Aerial crown-view tile of a tropical tree (Barro Colorado Island, Panama), acquired 20250317:
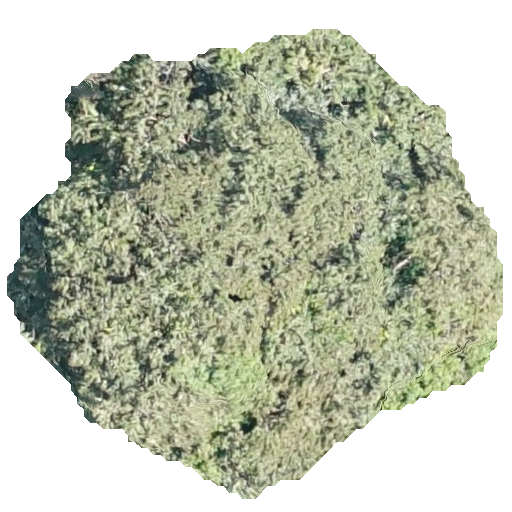
Species: Luehea seemannii
GBIF accepted scientific name: Luehea seemannii
Crown area: 240.819 m²